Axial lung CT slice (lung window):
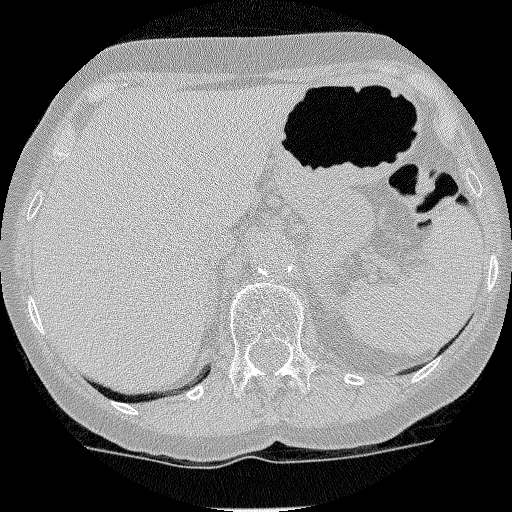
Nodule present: no